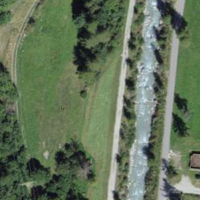
EUNIS habitat code: 26
Species observed at this site:
Lasiommata maera
Centaurea scabiosa
Chelidonium majus